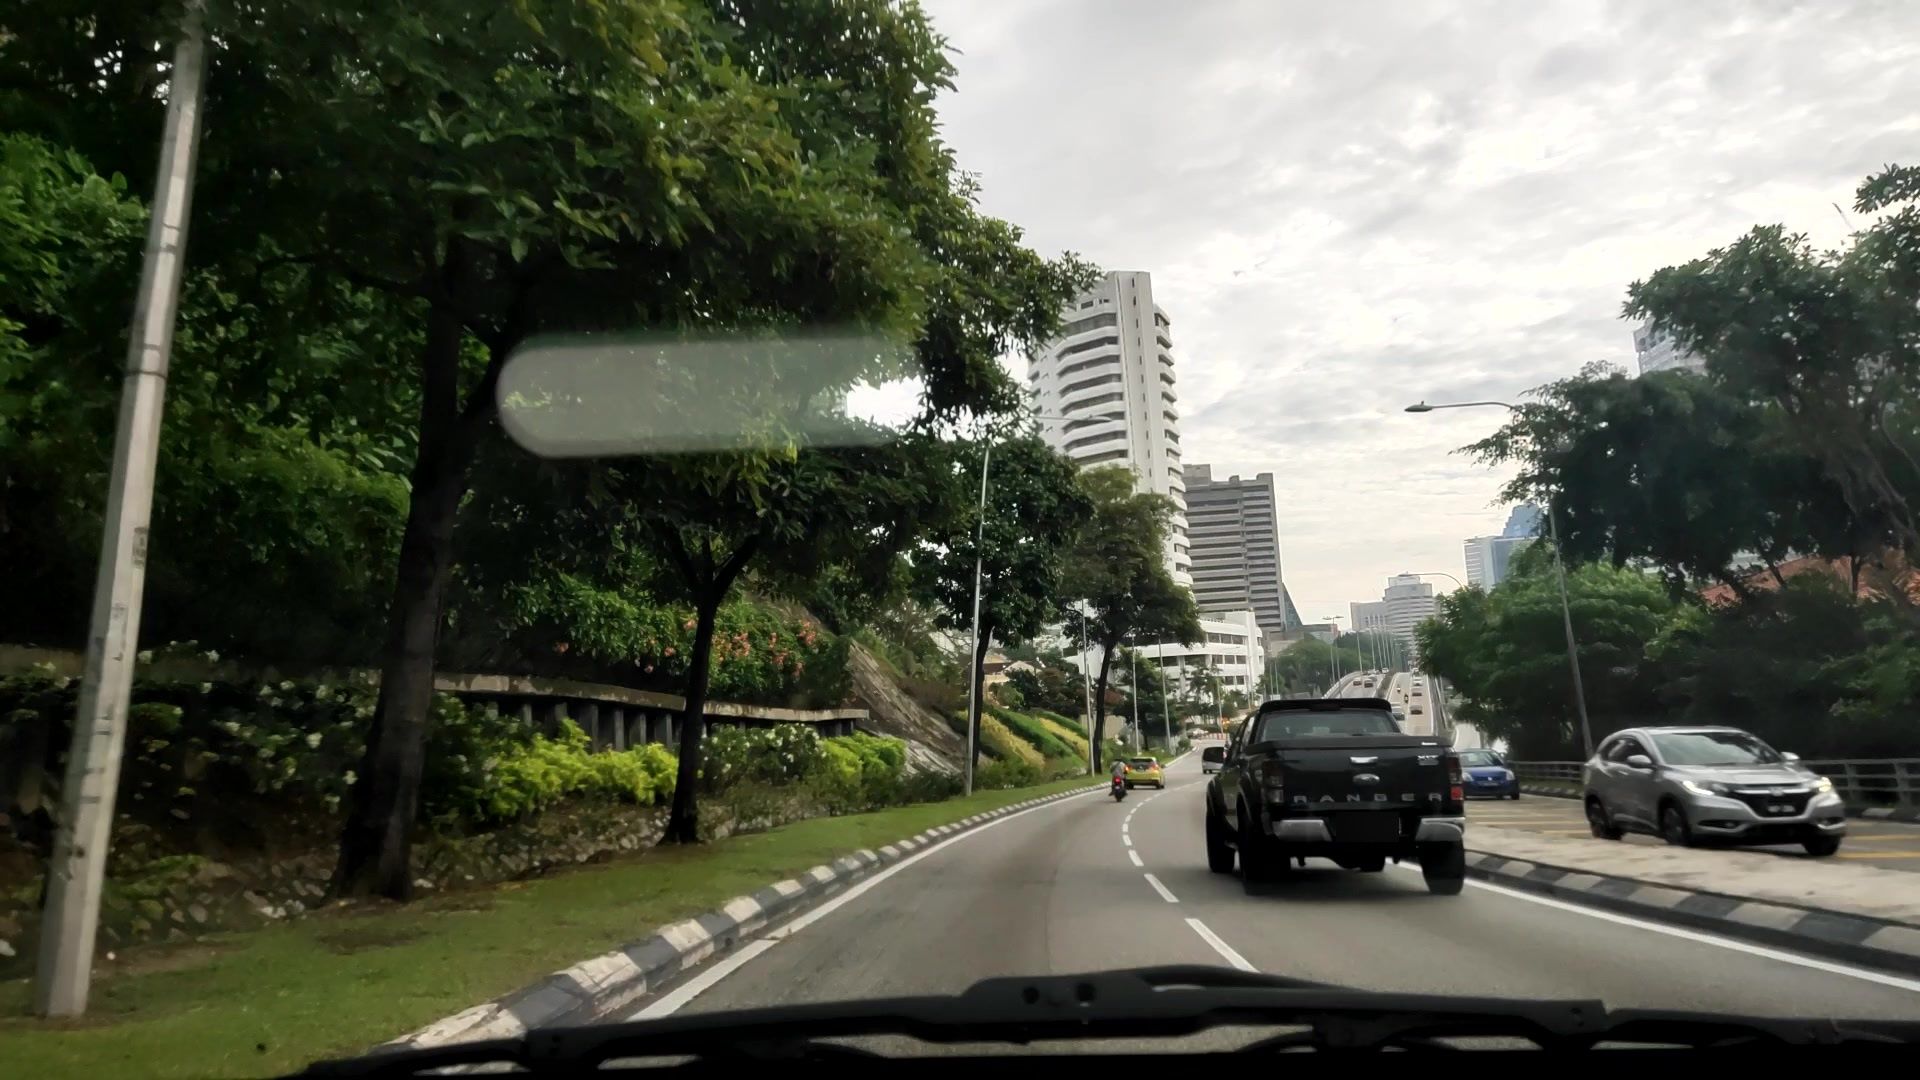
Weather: cloudy
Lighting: day
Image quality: good
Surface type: driving surface
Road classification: trunk
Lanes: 2
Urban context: urban centre
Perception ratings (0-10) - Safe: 7.06, Lively: 7.4, Beautiful: 7.82, Boring: 4.53, Depressing: 2.26, Wealthy: 4.18